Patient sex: M
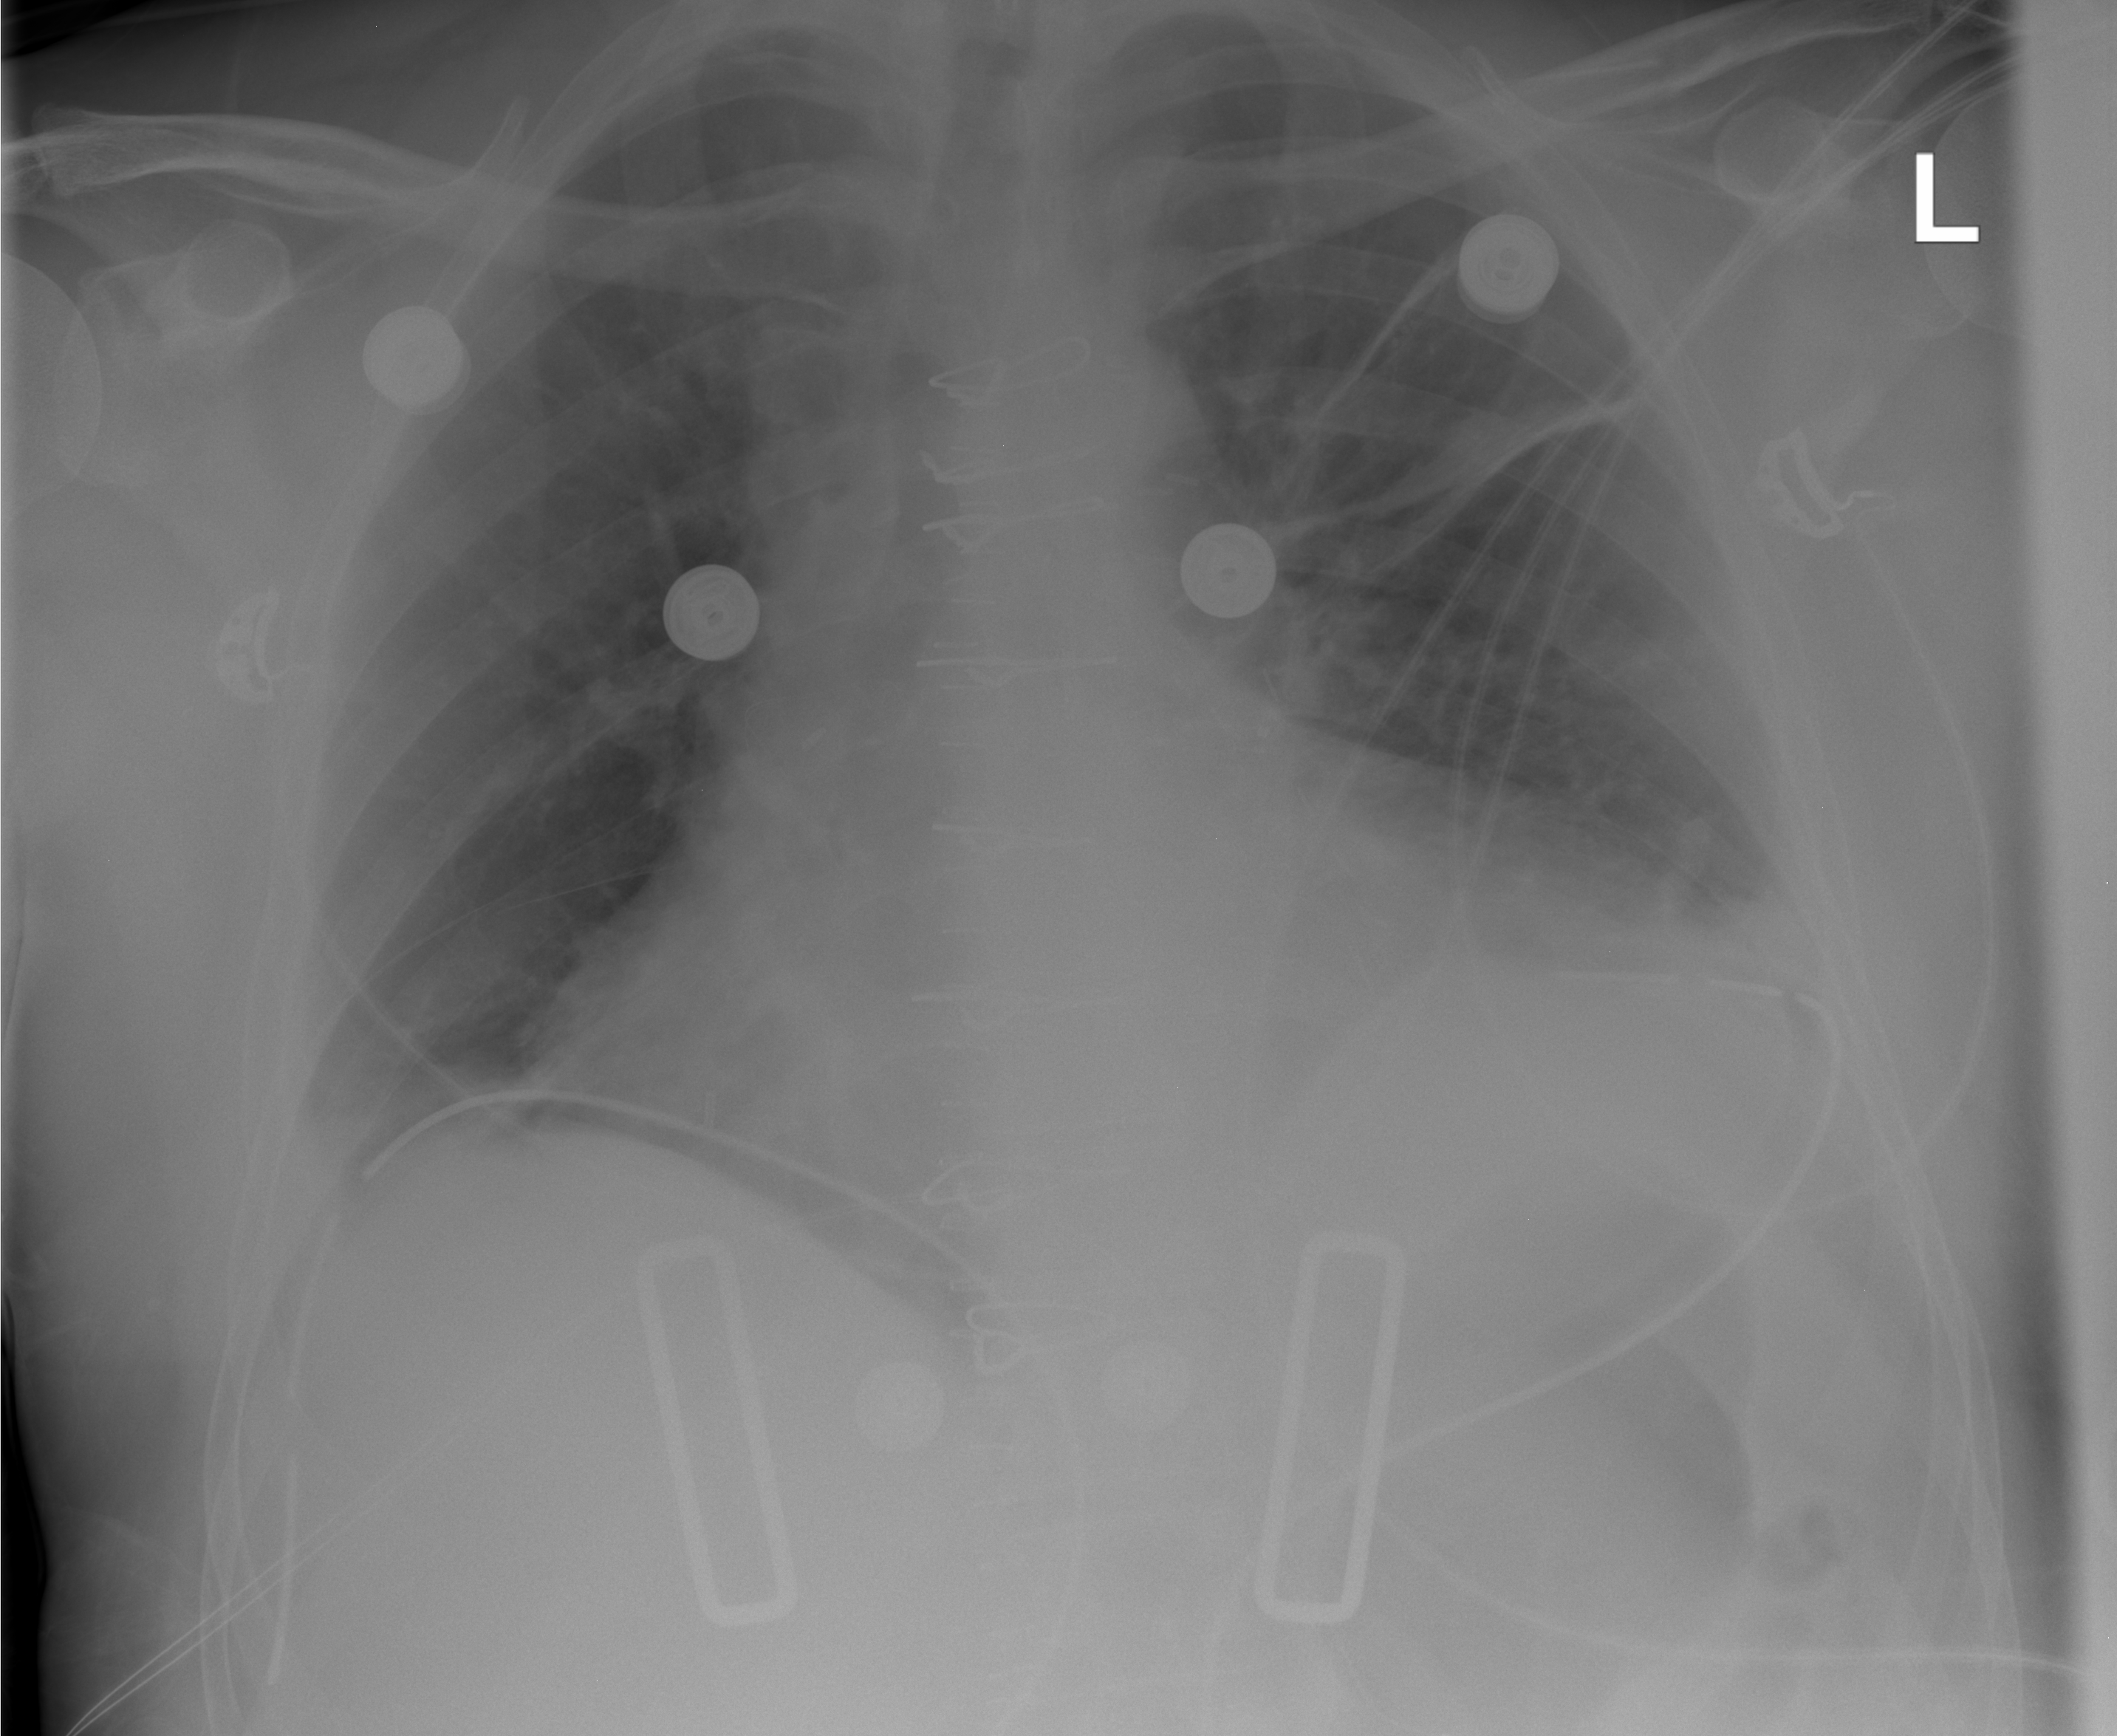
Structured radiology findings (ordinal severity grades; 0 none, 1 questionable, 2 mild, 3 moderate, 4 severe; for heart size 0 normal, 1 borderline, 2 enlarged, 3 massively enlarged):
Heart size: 2
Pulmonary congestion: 1
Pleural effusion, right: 0
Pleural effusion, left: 2
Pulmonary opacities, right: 0
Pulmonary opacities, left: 2
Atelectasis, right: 0
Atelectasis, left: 2